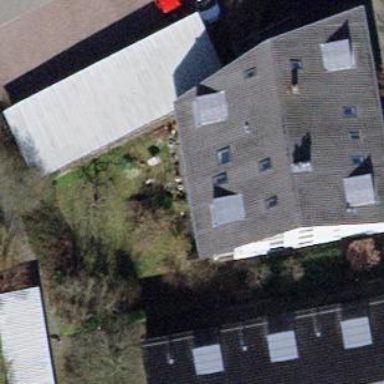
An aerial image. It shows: Building with tile roof.